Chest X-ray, AP view. Patient: 68 years old, sex M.
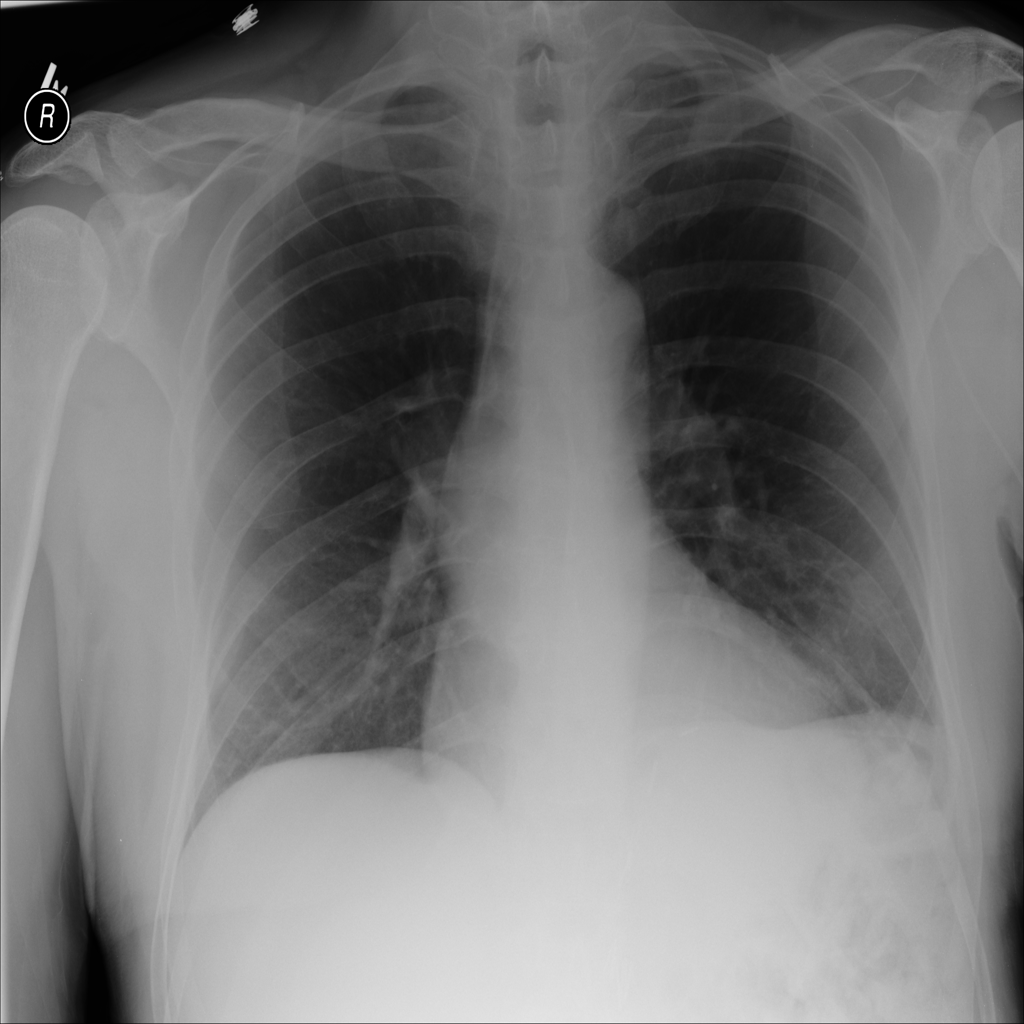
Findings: No Finding